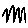
Label: zigzag